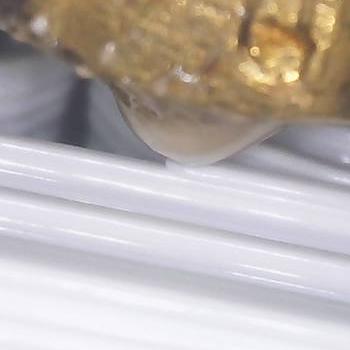
Flow rate: 158%